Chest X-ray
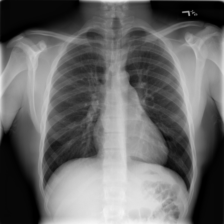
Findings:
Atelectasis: negative
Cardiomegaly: negative
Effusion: negative
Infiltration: positive
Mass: negative
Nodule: negative
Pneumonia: negative
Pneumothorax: negative
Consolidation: negative
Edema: negative
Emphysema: negative
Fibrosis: negative
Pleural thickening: negative
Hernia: negative